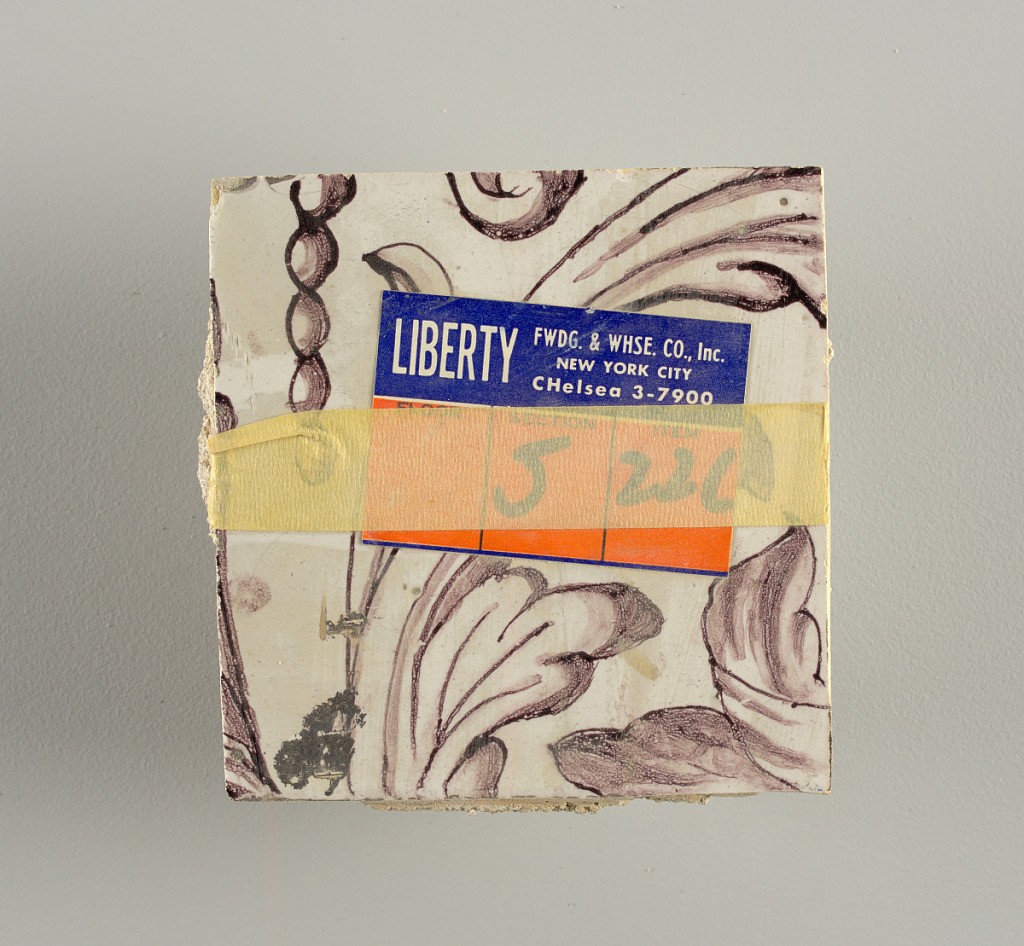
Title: Wall facing
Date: ca. 1725
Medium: tin-glazed earthenware, underglaze
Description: Two vertical rectangles, twenty-three tiles high.  A) Nine tiles wide at top; seven tiles wide at bottom.  B) Ten and one-half tiles wide.

Arabesque design of foliage.  A) with centered figure of Justice under a canopy.  B) with centered urn.